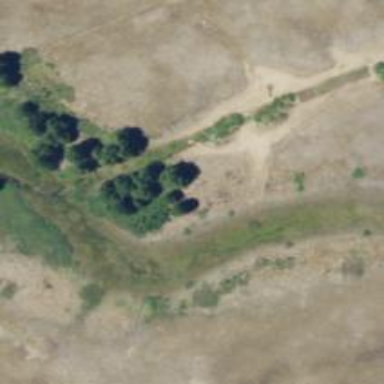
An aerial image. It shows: Wetland area characterized by wet meadow.